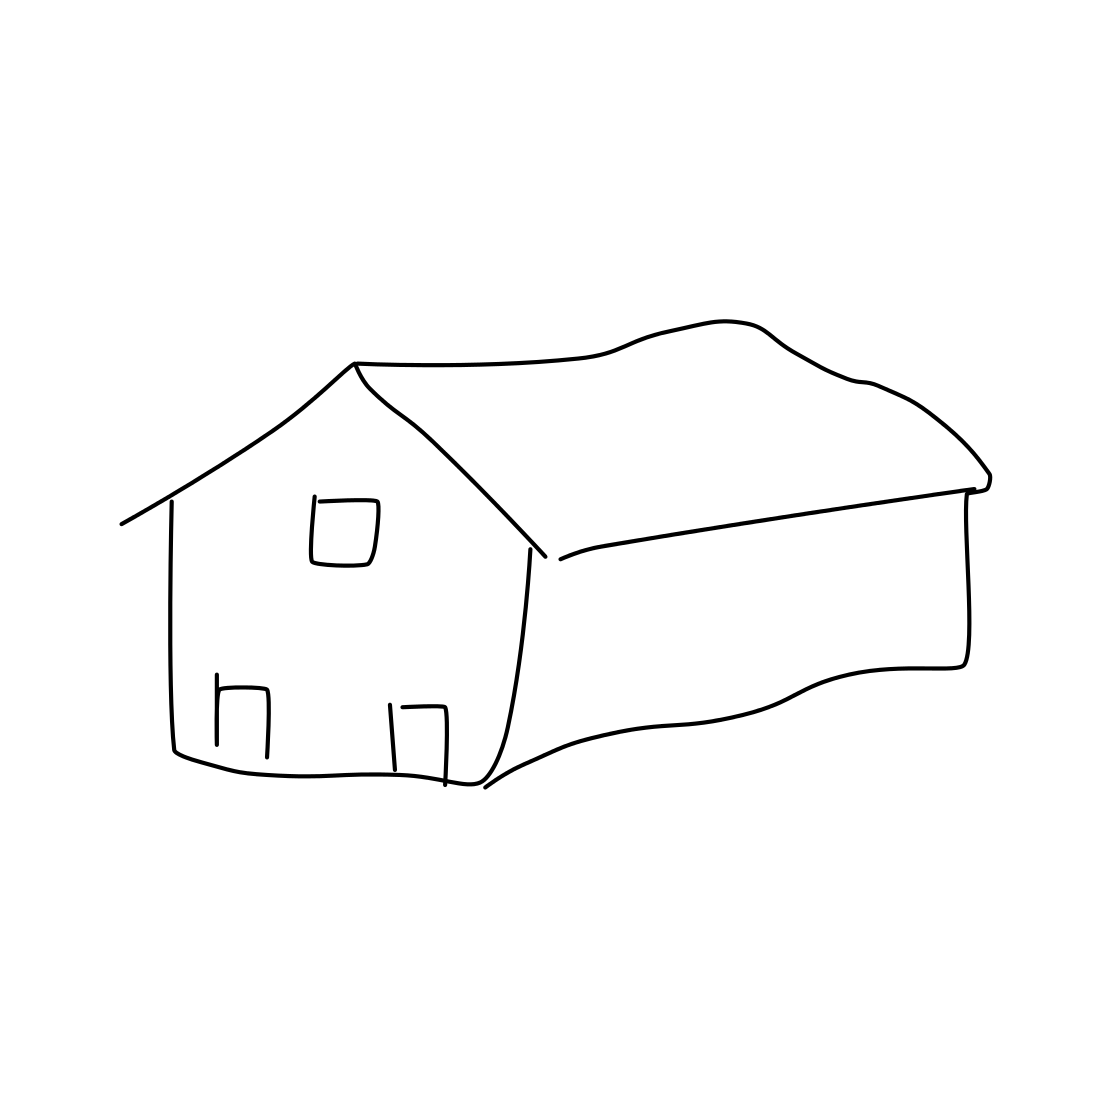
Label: barn